Field crop: maize
Growth stage: 2
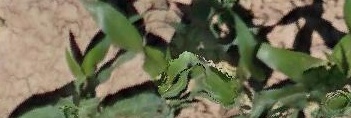
Species: maize